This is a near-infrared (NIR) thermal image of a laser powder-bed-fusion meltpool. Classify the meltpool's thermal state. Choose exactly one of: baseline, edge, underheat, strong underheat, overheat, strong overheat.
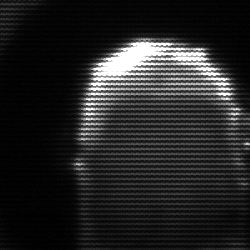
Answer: baseline